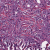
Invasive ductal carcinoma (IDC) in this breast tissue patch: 1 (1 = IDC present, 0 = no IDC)